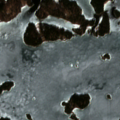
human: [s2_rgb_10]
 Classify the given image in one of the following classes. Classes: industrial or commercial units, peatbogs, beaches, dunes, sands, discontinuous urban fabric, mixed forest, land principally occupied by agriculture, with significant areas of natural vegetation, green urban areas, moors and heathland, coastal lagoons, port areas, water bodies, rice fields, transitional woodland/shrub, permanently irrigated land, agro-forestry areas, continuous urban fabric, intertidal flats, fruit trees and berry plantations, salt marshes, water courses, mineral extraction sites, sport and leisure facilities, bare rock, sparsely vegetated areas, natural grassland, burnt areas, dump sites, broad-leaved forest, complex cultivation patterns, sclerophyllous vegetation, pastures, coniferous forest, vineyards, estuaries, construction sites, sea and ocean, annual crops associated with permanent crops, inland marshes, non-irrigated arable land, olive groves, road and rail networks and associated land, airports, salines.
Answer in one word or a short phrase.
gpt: coniferous forest, sea and ocean